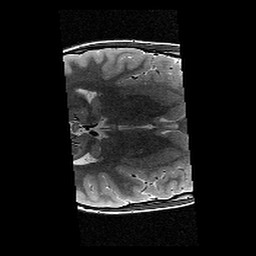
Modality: T2w
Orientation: axial
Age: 13
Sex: male
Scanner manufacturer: siemens
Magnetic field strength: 3 T
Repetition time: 9.23 s
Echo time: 0.067 s